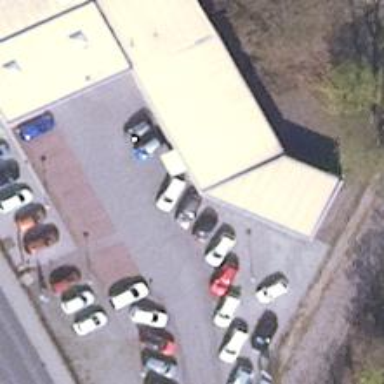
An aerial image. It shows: Shop that sells cars.